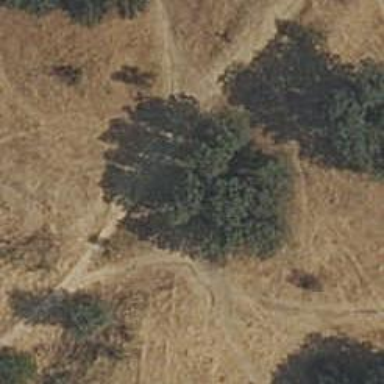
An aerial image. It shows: Dirt path.